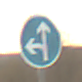
Verkehrszeichen: VorgeschriebeneFahrtrichtungGeradeausOderLinks
Umgebung: Outdoor, Nature
Tageszeit: SunriseSunset
Wetter: PartlyCloudy
Licht: Natural
Jahreszeit: NotSpecified
Kontrast: LowContrast